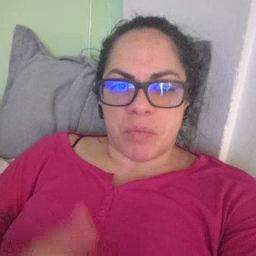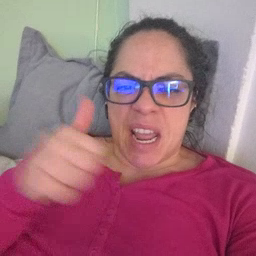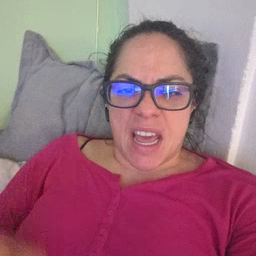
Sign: any